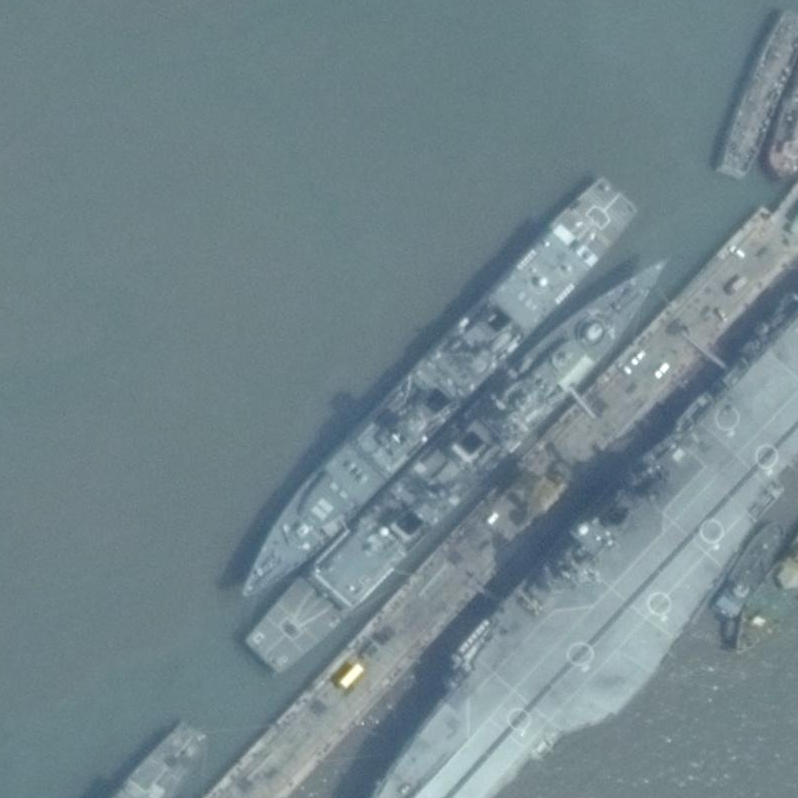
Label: destroyer